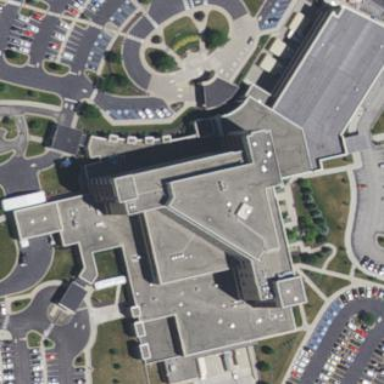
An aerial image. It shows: Hospital building.